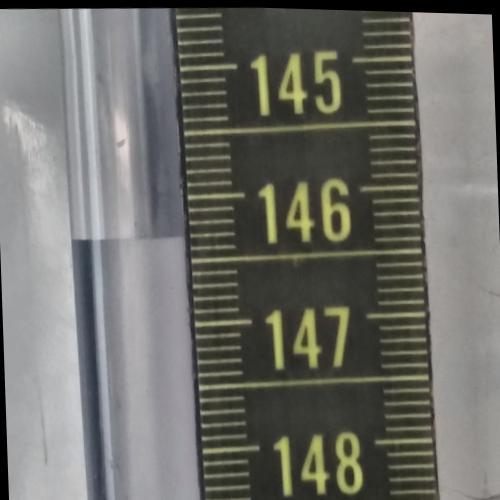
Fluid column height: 146.3 cm